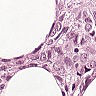
Metastatic tissue present: yes